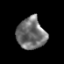
Tissue: prostate
Cell type: T cells
Senescence score: 0.2944
Nuclear area (px): 876
Mean DAPI intensity: 114.67